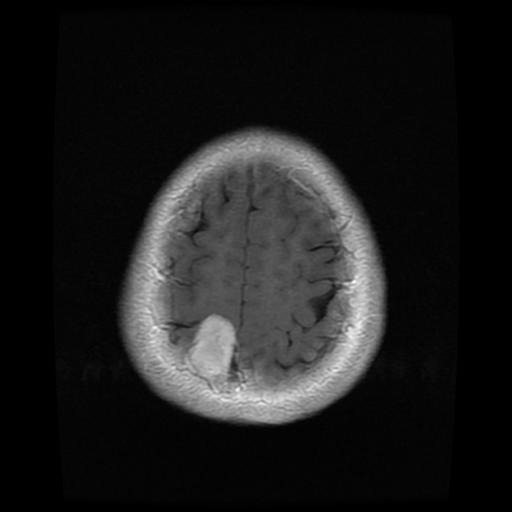
Label: meningioma